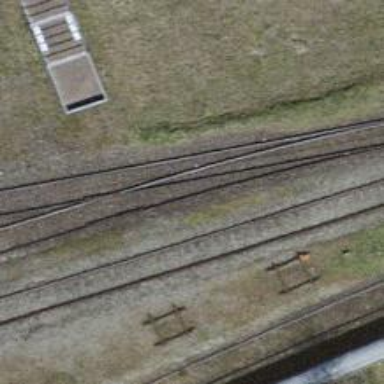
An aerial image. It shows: Railway switch.